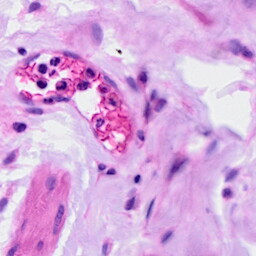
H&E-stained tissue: Ovarian